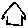
Label: house